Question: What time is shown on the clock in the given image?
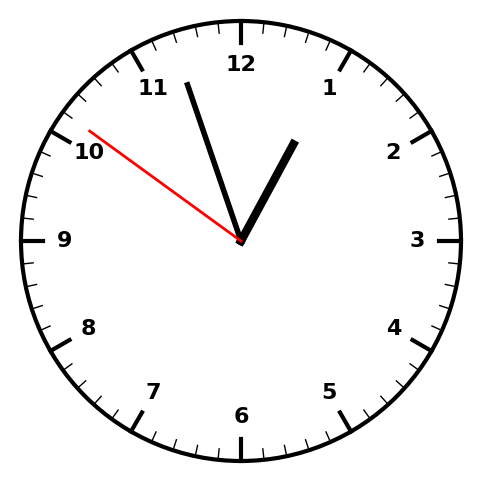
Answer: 12:56:51